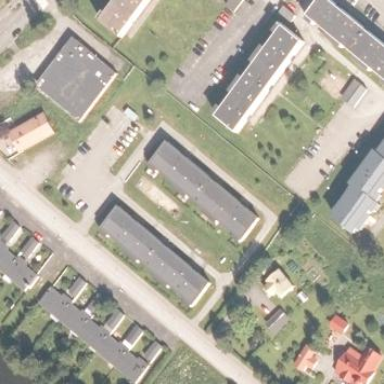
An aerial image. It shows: View of apartment building.